Current action and preconditions to check: trajectory_clear

Your task: For each precondition in the list above, predict whether it will hold at this action.

Consider the current scene as observed from the mobile robot's camera, and analyze the predicted future states of all dynamic agents (e.g., people, animals, vehicles, or any moving entities) within the NEXT SECOND.

IMPORTANT: Only answer "very likely" if you are absolutely certain—based on strong, clear evidence—that a dynamic agent will violate the precondition in the predicted future state. Do NOT answer "very likely" for unlikely, ambiguous, or low-probability risks.

Ask yourself for each precondition: Is there a high probability, with clear and convincing evidence, that the predicted future states of any dynamic agent will interfere with the predicted future state of the currently executing action within the NEXT SECOND, causing that precondition to fail?

Assess the risk level based on these predictions. Use "likely" or "very likely" if motions create a clear risk of interference.

Use "neutral" or "improbable" if agents are nearby but their predicted paths are clearly diverging or non-conflicting.

Failure Risk Categories: "very improbable", "improbable", "neutral", "likely", "very likely"

Answer Format: Output ONLY the probability_of_failure value from these categories: "very improbable", "improbable", "neutral", "likely", "very likely"

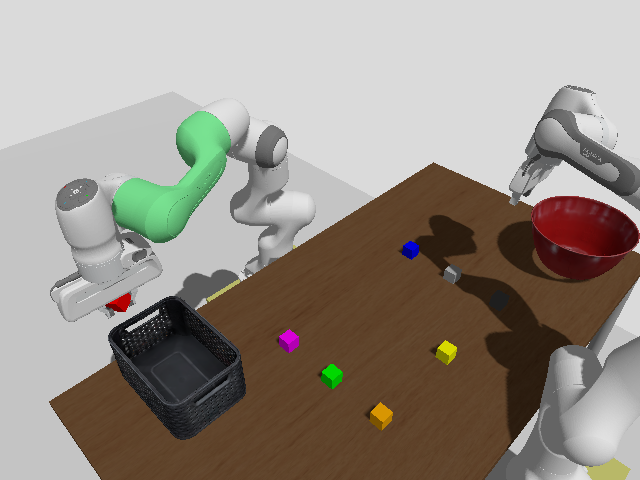

Answer: very improbable